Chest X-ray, PA view. Patient: 26 years old, sex F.
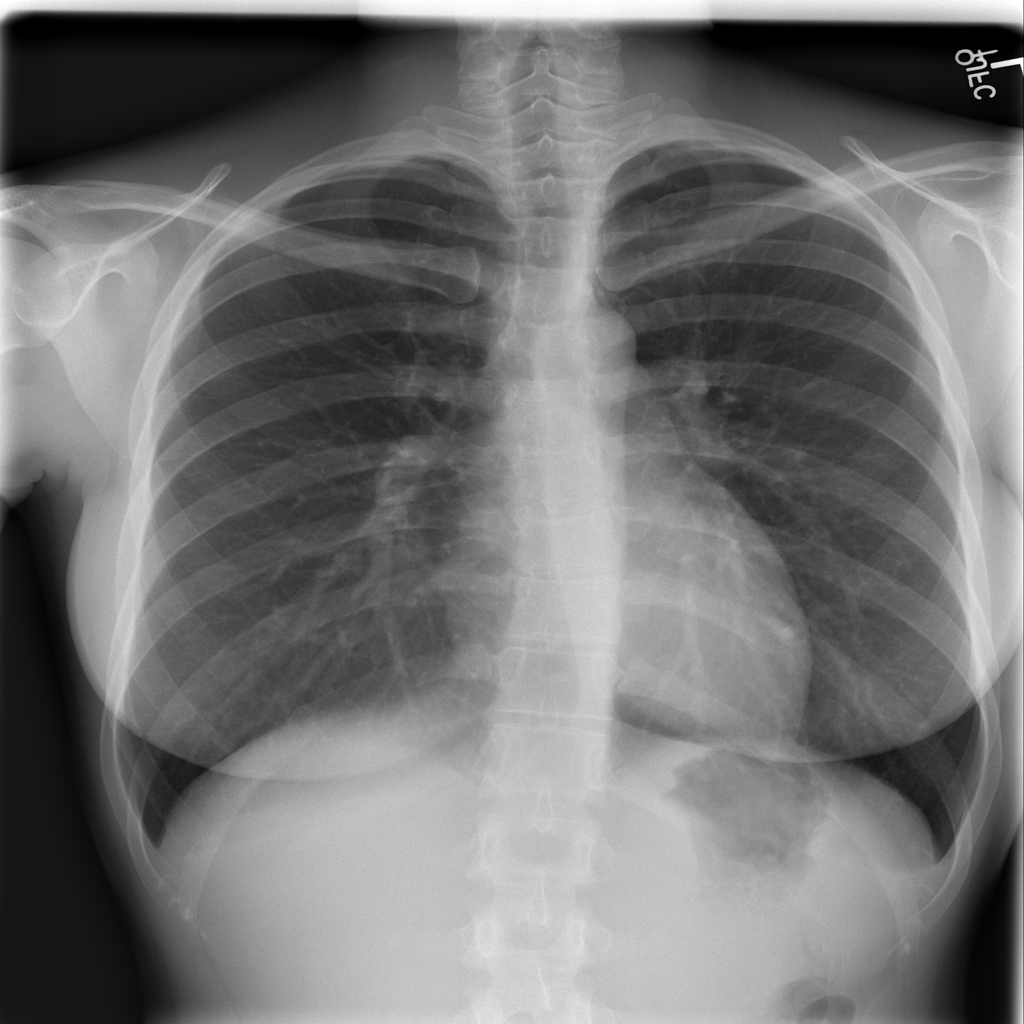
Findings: No Finding